Question: Can anyone advise what I'm doing wrong here (i'm new to grunt) a colleage has supplied me with a base gruntfile setup

I have installed node,js, and grunt but I cant figure out how to install the various packages (uglify, concat etc) - which command should I use for this?
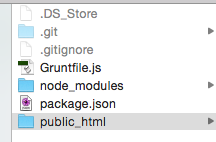
Answer: The first question you must ask yourself is, "what are the names of the grunt dependencies?"
Simply execute the 'npm install <package-name>' for each package you wish to install. , I consider the package-names to be equivalent to their github name. ( 'grunt-contrib-concat' for example. )
'npm install grunt-contrib-concat' will install it, then go on to the next.
For optimal maintainability and cross developer/environment support you should consider using 'package.json' to list your dependencies.
Once you have all of your dependencies listed in 'package.json', you can then run 'npm install' and all of them will be installed should the need ever arise. (For development based dependency vs runtime/production based dependency management, read on!)
The optimal workflow with node js is to use 'npm init' first, so that your package.json file is created for you. then once you have a package.json, you can install each of your dependencies/devDependencies by either adding them to their respective lists in the json file or adding them to their respective lists by using 'npm install <package name> --save' or '--save dev' respectivly.
> NOTE: IF you are experimenting, and you'd rather NOT save a node module to your dependency list, then a simple 'npm install <package name>' will do.
At this point, I do recommend searching for 'npm package.json best practices' - as you will find some valuable information regarding your workflow for nodejs. Dependency management can be amazing, but only if you know how to really take advantage of the utilities provided.
Consider the following excerpt from a package.json file:
'''
"dependencies": {
"backbone": "*",
"underscore": "~*",
"requirejs": "*"
"jquery": "*"
},
"devDependencies": {
"grunt": "*",
"grunt-contrib-uglify": "*",
"grunt-contrib-concat": "*",
"grunt-contrib-copy": "*"
},
'''
The example we see is that the npm packages under dependencies will install when running 'npm install --production', the development packages will be installed automatically when running 'npm install --development',
> NOTE: You can change your node environment as well which modifies the usage of a simple 'npm install' with no flags.
For the most part, grunt is used for development, so I believe it would be more common to find anything related to grunt being in 'devDependencies'
<URL>